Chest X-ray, AP view. Patient: 33 years old, sex F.
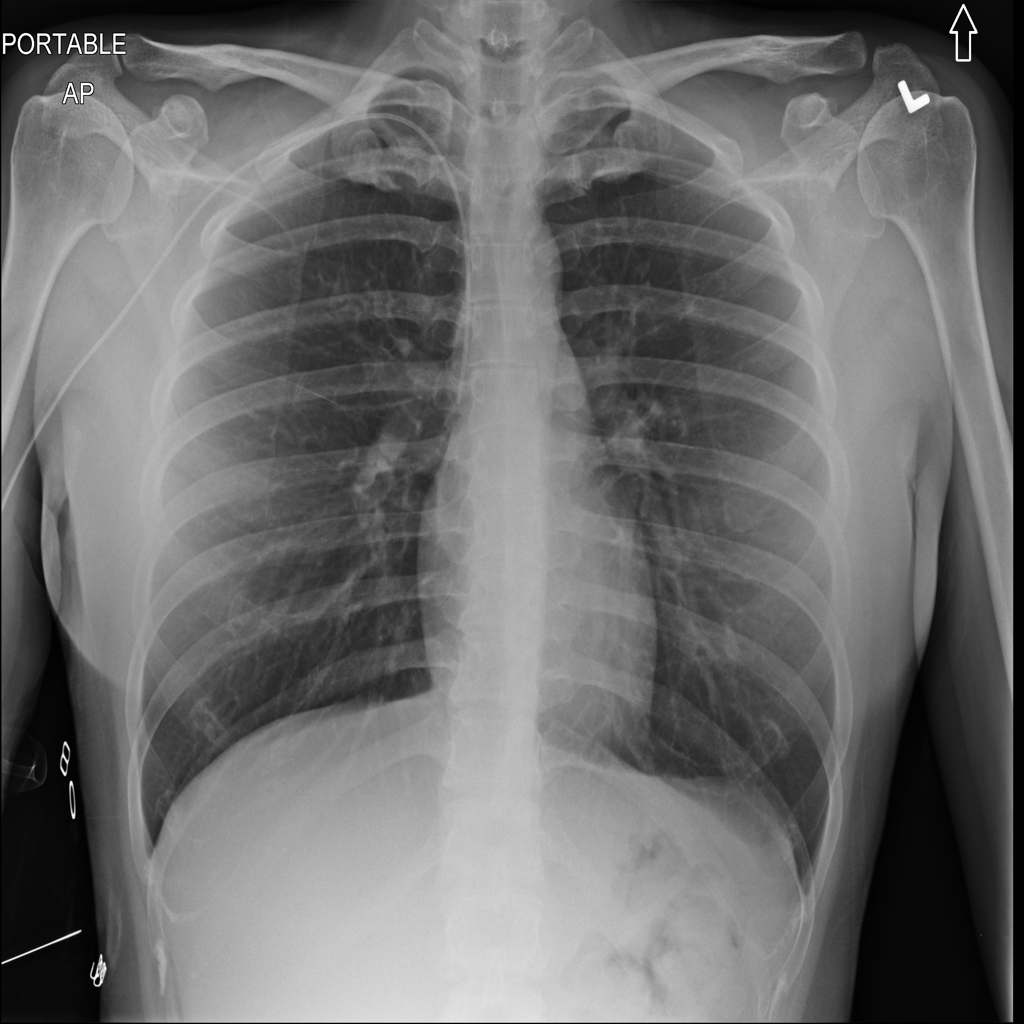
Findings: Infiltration